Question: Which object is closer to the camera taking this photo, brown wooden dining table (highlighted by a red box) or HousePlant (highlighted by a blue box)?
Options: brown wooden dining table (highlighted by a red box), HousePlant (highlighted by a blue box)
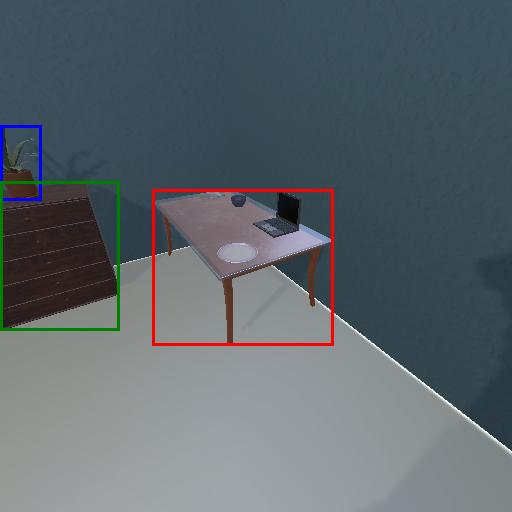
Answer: brown wooden dining table (highlighted by a red box)